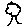
Label: tree